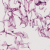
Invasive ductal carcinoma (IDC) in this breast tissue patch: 0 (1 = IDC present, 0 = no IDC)